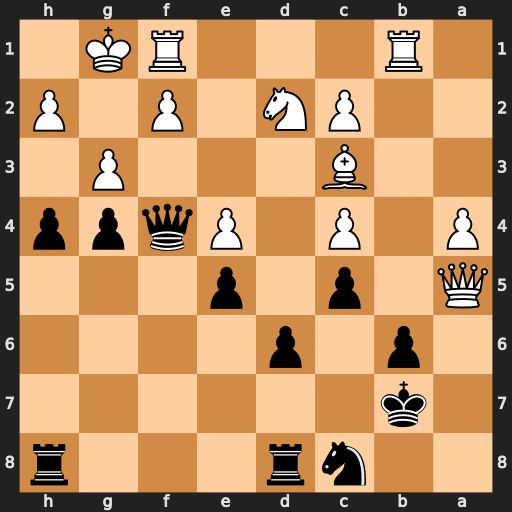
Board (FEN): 2nr3r/1k6/1p1p4/Q1p1p3/P1P1Pqpp/2B3P1/2PN1P1P/1R3RK1
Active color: b
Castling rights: -
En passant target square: -
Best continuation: hxg3 fxg3 Qe3+ Kh1 Rd7